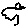
Label: bird